Interaction volume radius: 5 \u00c5
Interaction volume height: 20 \u00c5
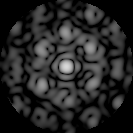
Disorder parameter: 0.5179